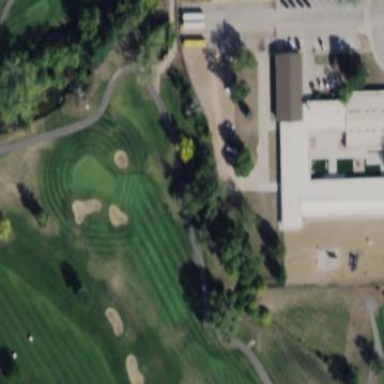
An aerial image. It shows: Golf fairway surrounded by grass.